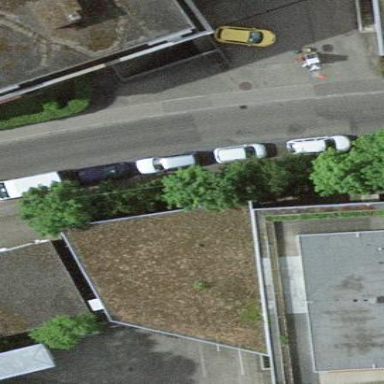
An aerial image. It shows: View of roof of building.